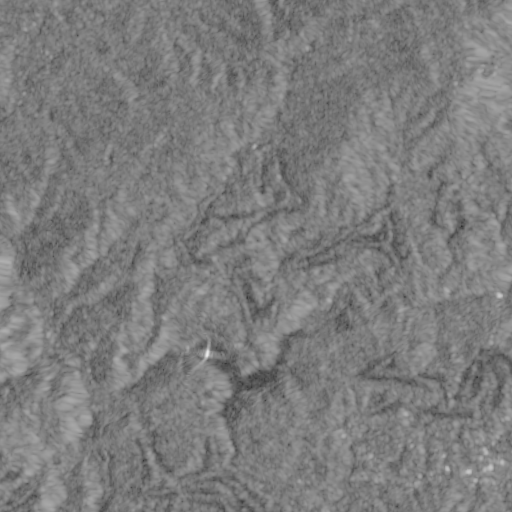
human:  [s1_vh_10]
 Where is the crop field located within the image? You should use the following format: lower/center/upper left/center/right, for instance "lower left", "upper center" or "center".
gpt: The crop field is located in the lower center of the image.
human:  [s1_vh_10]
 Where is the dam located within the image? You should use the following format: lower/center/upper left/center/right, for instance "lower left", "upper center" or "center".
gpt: The dam is located in the lower center of the image.
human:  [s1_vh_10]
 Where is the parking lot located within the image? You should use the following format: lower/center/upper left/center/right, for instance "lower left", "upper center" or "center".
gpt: The parking lot is located in the lower center of the image.
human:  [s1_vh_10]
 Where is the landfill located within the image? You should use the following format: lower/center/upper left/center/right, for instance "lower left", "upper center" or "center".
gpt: There is no landfill in the image.

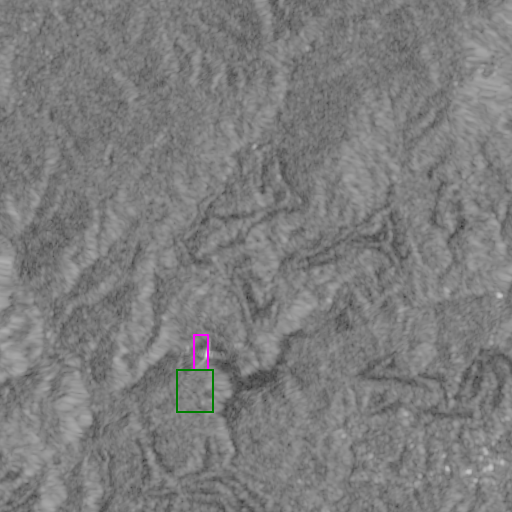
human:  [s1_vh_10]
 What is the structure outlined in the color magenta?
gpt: The structure outlined in magenta is a dam.
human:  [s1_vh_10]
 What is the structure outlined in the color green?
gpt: The structure outlined in green is a park.
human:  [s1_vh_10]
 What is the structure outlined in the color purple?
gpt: There is no purple outline.